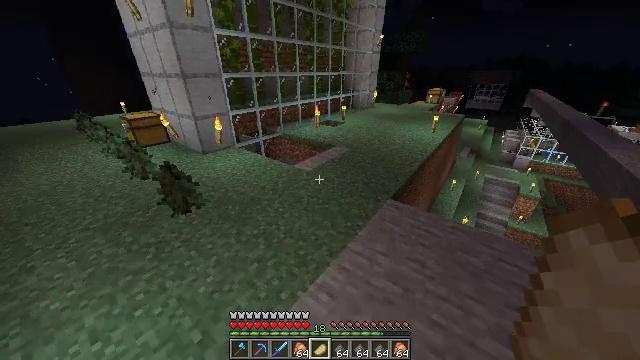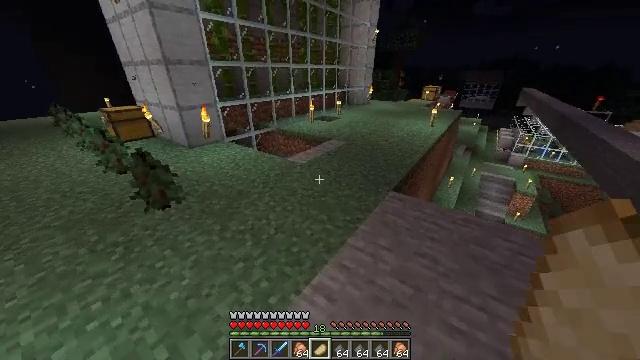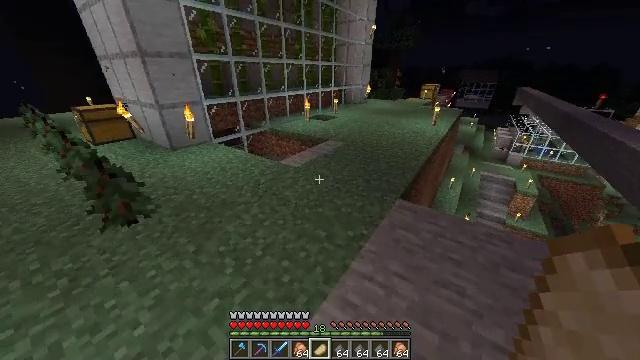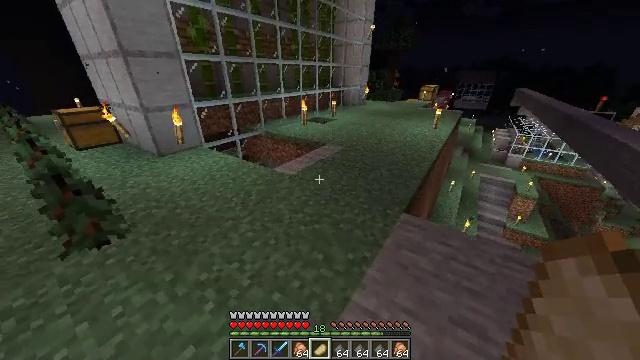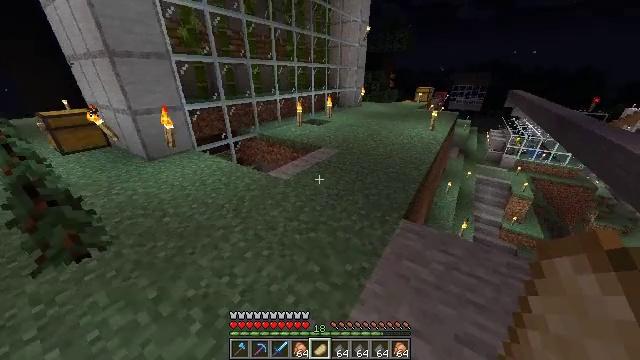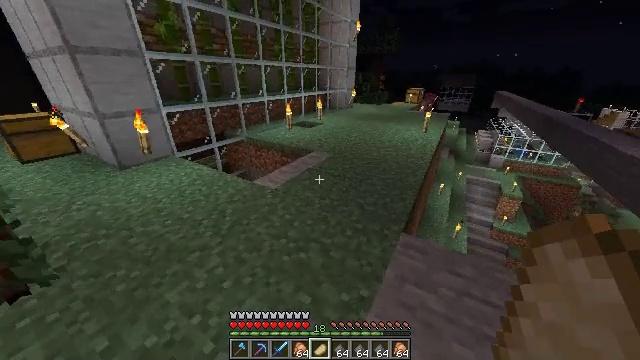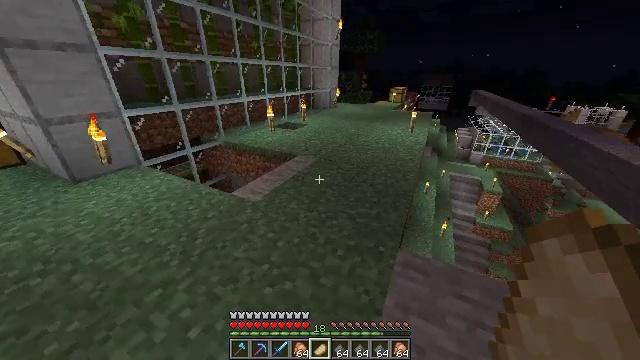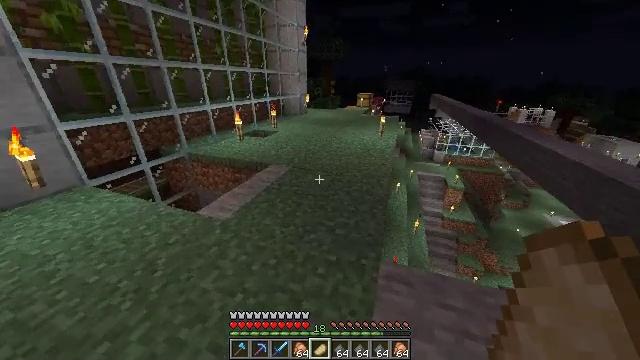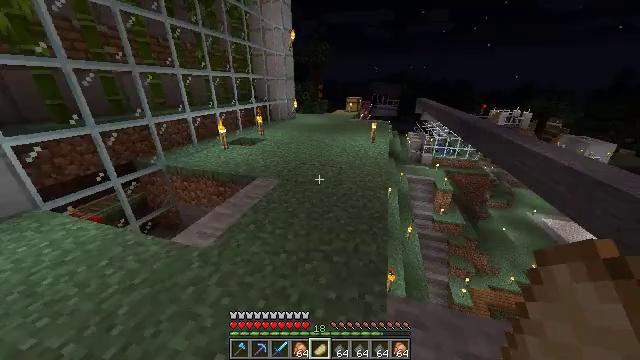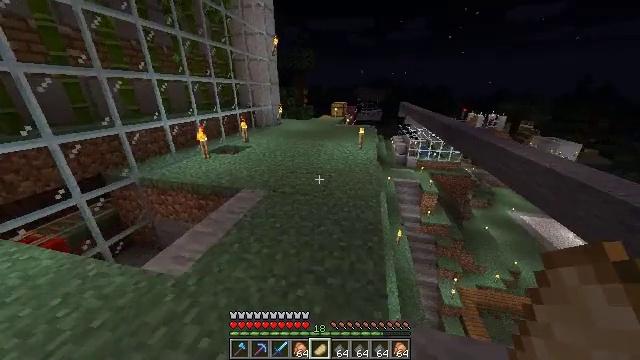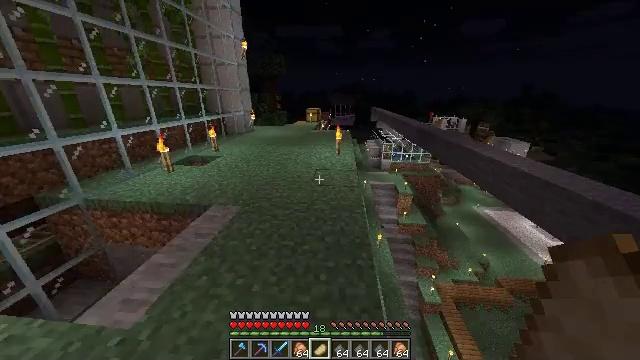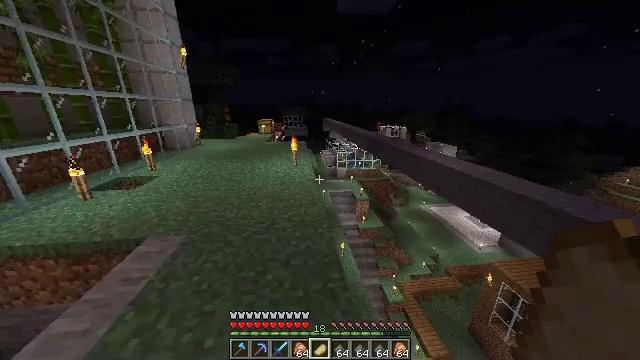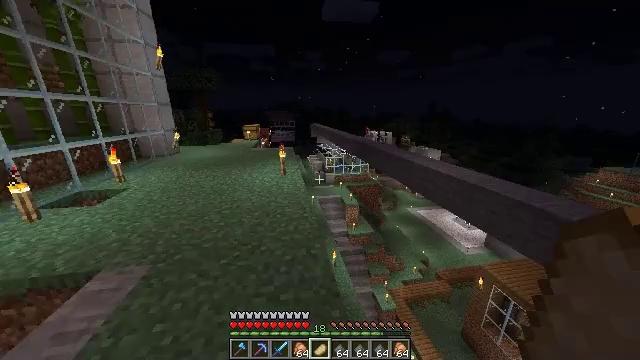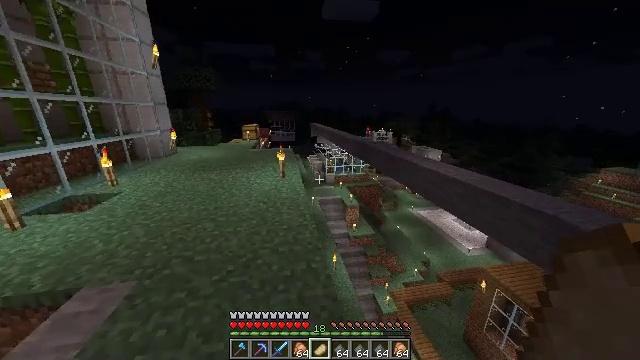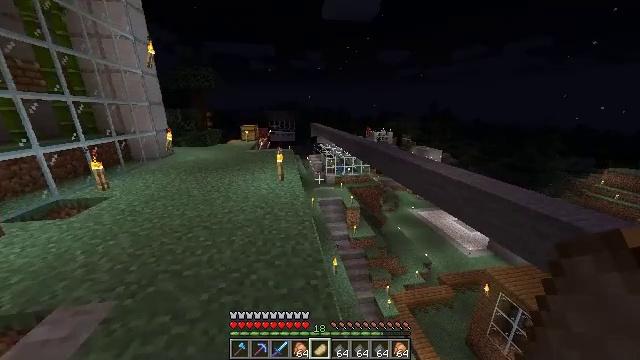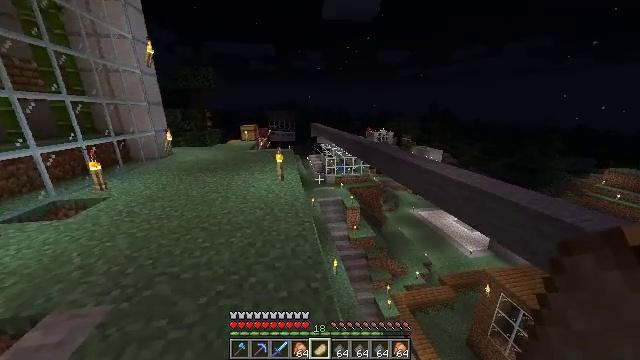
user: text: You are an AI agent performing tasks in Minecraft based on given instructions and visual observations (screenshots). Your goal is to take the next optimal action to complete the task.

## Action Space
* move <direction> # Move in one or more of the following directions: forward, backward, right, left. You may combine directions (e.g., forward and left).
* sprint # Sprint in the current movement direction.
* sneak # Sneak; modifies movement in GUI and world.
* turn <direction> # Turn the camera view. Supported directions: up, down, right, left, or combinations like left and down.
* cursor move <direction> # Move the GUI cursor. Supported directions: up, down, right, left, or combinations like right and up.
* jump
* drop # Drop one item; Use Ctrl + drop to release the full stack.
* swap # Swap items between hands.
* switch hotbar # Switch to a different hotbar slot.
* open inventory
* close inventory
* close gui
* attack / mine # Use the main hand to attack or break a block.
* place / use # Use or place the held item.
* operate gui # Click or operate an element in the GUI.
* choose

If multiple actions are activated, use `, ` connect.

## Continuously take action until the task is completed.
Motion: motion action
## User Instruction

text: Retrieve the shulker box into the inventory.
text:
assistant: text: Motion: move forward, turn right
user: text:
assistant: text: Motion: move forward, turn right
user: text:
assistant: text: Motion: move forward
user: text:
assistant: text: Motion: move forward, turn right
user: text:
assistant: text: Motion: move forward, turn right
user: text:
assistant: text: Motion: move forward, sprint, turn right
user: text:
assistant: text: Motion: move forward, sprint, turn right and up
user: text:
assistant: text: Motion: move forward, sprint, turn right and up
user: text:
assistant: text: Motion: move forward, sprint, turn right and up
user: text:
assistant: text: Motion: move forward, turn right and up
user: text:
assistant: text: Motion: move forward, turn right and up
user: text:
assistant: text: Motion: move forward, turn right and up
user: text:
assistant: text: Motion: move forward
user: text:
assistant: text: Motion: no_op
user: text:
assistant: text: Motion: no_op
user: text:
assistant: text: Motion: no_op
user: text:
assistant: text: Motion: no_op
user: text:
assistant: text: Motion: no_op
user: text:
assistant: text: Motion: no_op
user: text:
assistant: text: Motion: turn left
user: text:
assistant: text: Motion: turn left and down
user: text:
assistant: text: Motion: turn left
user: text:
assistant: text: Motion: move forward
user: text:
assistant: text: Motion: move forward
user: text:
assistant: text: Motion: move forward
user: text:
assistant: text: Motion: move forward
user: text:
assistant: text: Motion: move forward
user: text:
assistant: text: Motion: move forward
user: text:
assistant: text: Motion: move forward, sprint
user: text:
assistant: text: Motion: move forward, sprint